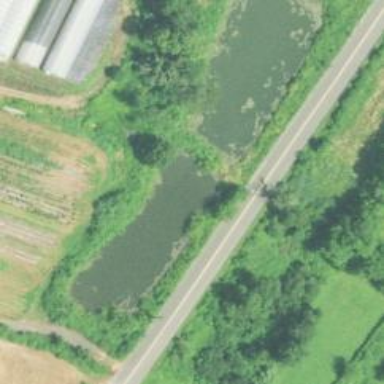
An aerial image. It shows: Pond with natural water.